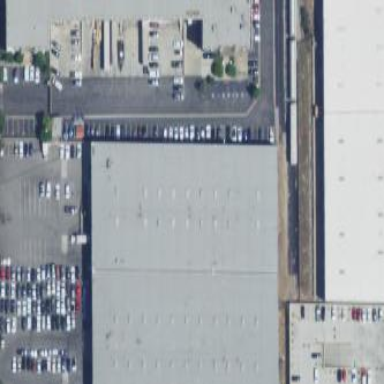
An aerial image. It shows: Warehouse building.